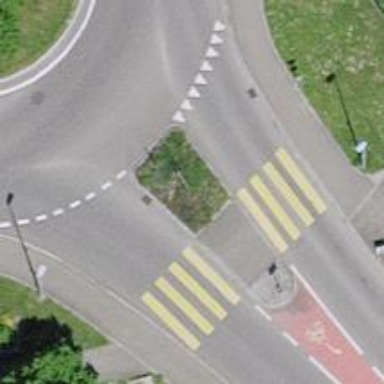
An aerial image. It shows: Zebra crossing with uncontrolled intersection and pedestrian island.